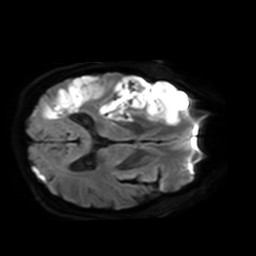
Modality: TRACE
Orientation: axial
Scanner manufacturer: philips
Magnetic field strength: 3 T
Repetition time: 3.082 s
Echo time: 0.076 s